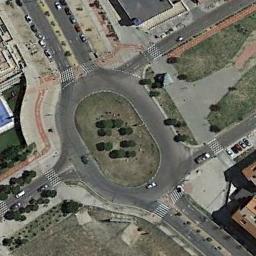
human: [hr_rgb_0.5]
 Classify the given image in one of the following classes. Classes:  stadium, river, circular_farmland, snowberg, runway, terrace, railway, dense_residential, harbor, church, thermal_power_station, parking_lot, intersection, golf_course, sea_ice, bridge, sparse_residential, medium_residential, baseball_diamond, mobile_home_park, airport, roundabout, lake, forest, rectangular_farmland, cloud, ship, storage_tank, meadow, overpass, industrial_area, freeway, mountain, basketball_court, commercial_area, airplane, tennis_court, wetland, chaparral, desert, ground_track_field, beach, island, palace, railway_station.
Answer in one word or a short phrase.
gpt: roundabout